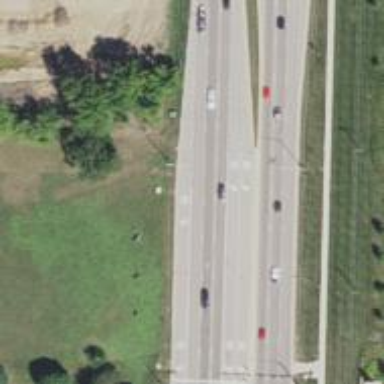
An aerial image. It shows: Primary highway.